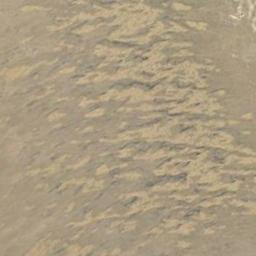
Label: desert